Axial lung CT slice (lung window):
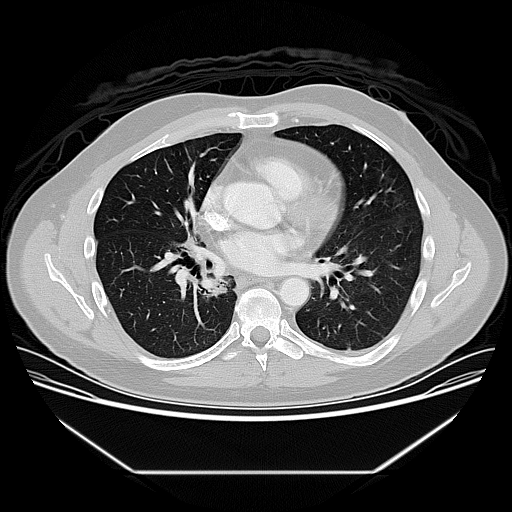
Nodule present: no